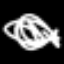
Label: squiggle